Field crop: maize
Growth stage: 1
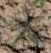
Species: salsola